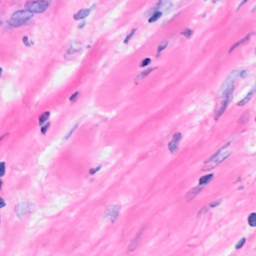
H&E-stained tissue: Breast